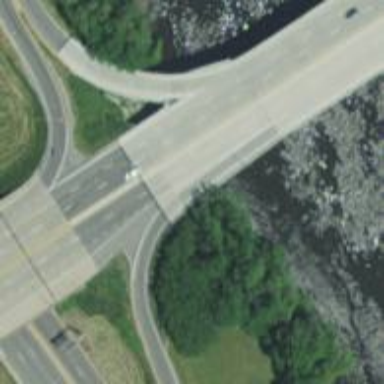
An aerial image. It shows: Primary highway bridge designed as expressway.